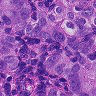
Metastatic tissue present: yes